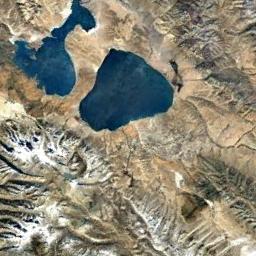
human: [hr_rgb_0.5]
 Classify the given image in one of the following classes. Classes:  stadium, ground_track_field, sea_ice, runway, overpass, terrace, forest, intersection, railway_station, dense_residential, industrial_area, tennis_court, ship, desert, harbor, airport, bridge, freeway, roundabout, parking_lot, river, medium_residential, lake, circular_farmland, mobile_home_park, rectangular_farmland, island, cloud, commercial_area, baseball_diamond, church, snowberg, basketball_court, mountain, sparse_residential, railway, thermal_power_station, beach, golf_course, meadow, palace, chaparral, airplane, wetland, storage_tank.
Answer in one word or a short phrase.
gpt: lake